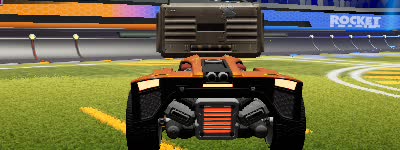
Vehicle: breakout